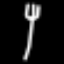
Label: fork